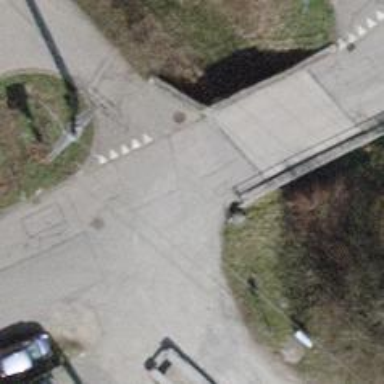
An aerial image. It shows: Unclassified road on concrete bridge.